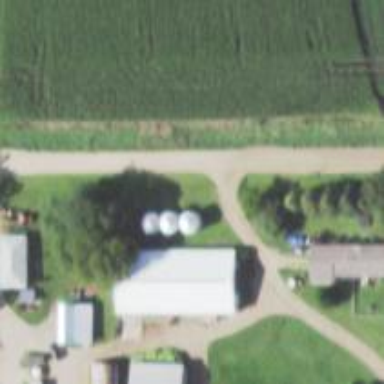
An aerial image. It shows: Silo.